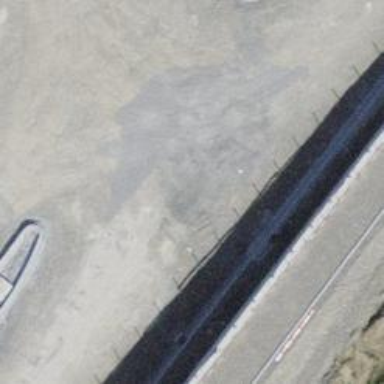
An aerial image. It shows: Asphalt road with secondary link designation.